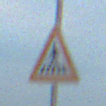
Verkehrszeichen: FussgaengerueberwegRechts
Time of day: SunriseSunset
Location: Outdoor (RoadRail)
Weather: PartlyCloudy
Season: NotSpecified
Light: Natural